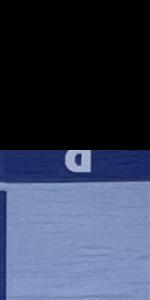
Label: Empty